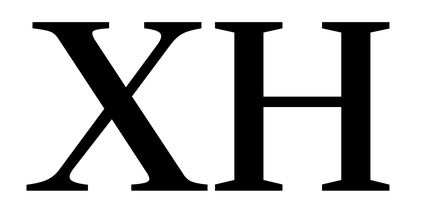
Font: LibreCaslonText_Medium